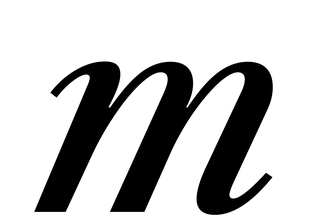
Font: LibreCaslonText-Italic_Medium_Italic